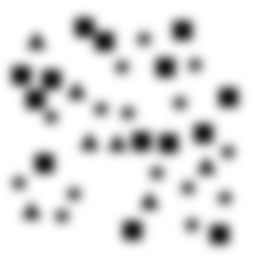
Squares: 14
Triangles: 7
Stars: 15
Total shapes: 36